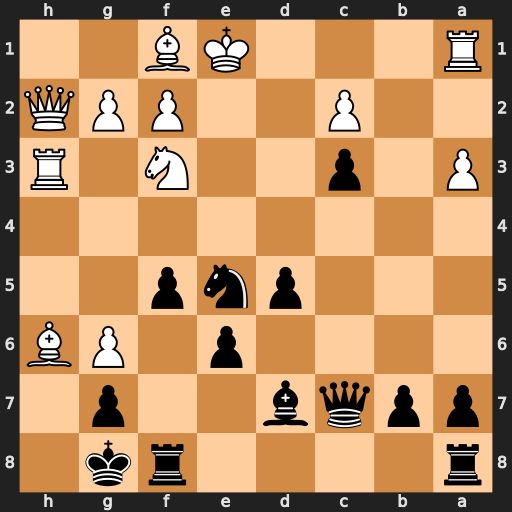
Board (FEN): r4rk1/ppqb2p1/4p1PB/3pnp2/8/P1p2N1R/2P2PPQ/R3KB2
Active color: b
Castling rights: Q
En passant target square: -
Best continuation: Nxf3+ gxf3 Qxh2 Rxh2 gxh6